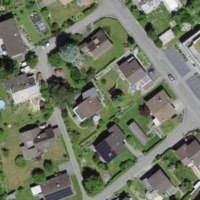
EUNIS habitat code: 54
Species observed at this site:
Lithospermum officinale